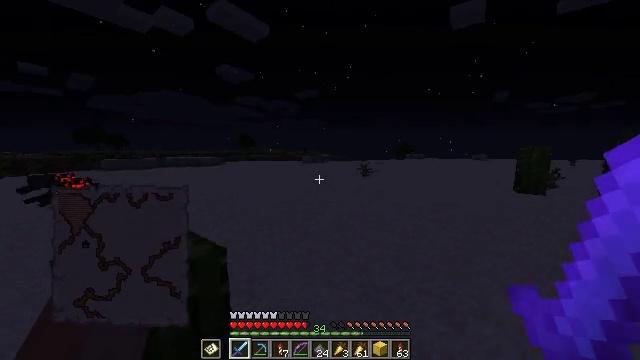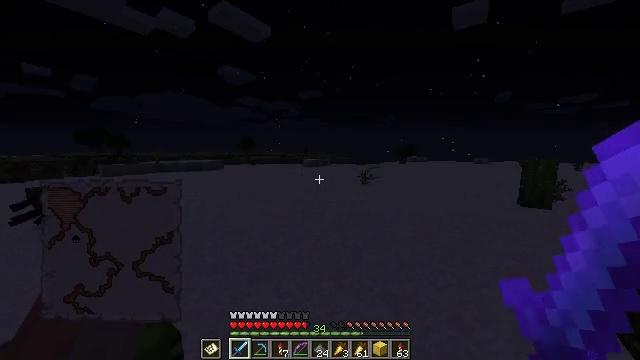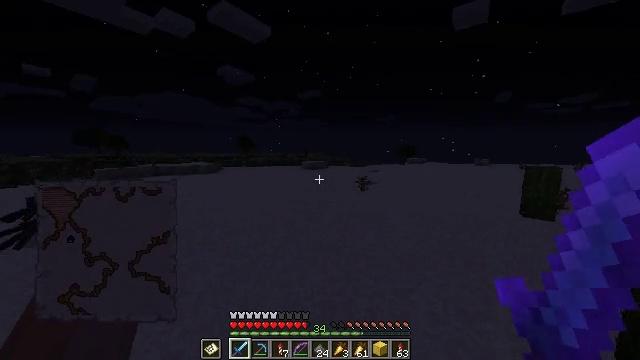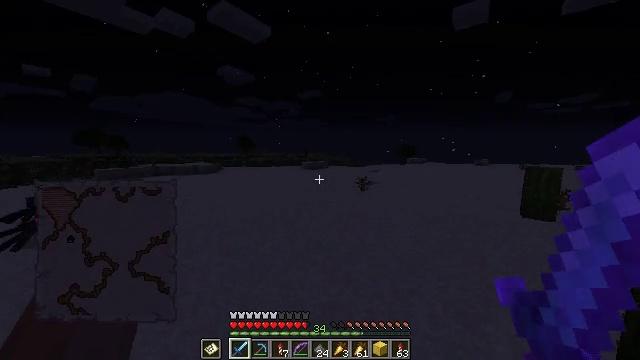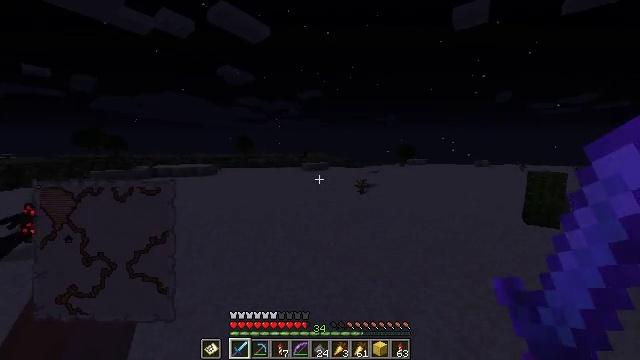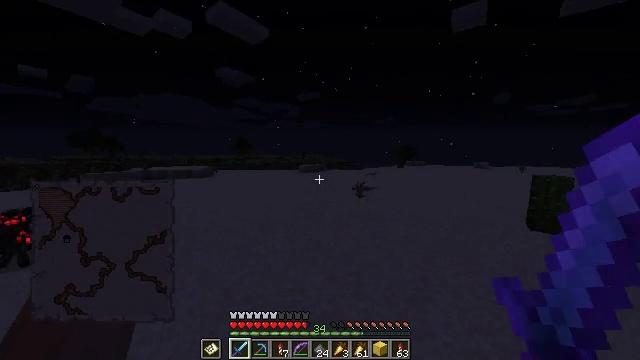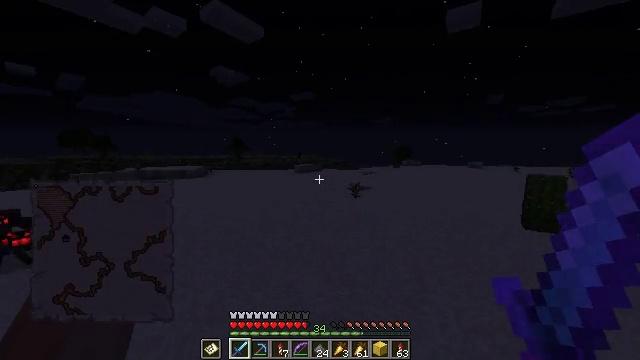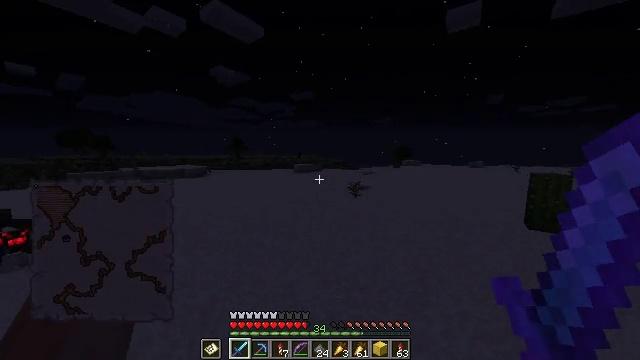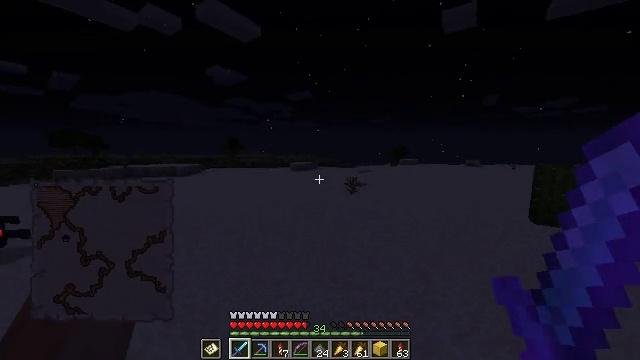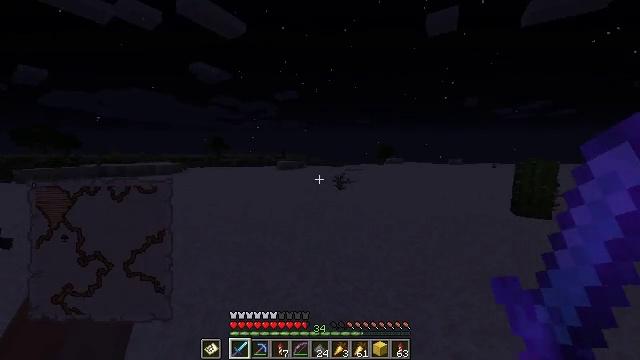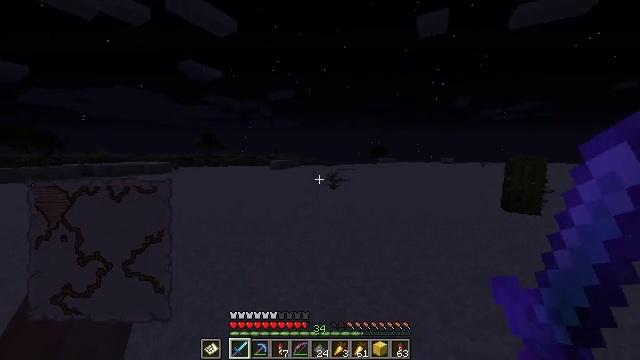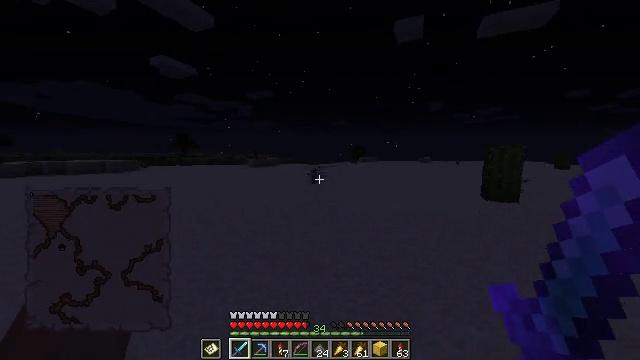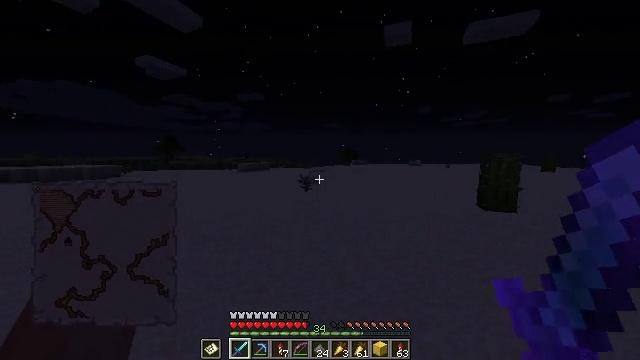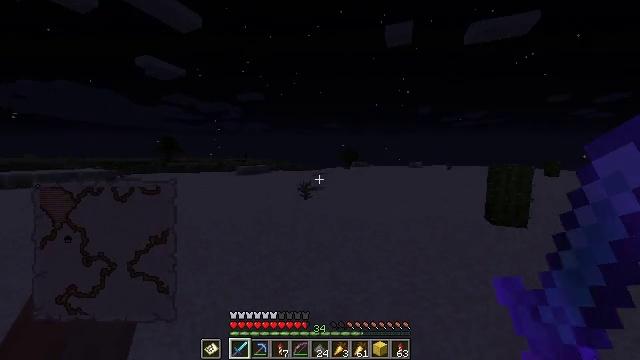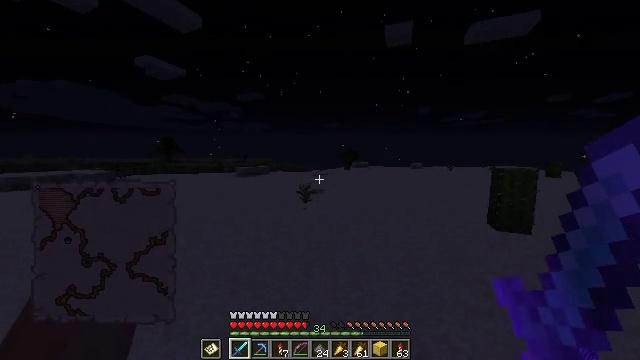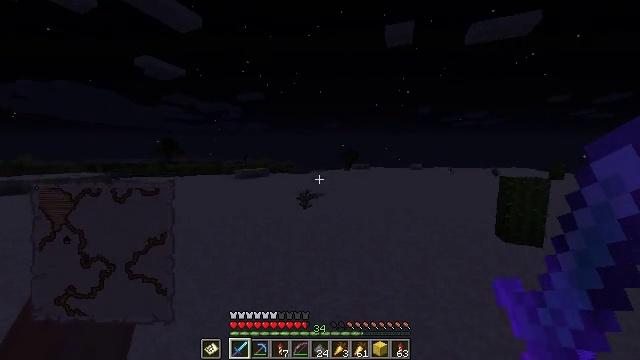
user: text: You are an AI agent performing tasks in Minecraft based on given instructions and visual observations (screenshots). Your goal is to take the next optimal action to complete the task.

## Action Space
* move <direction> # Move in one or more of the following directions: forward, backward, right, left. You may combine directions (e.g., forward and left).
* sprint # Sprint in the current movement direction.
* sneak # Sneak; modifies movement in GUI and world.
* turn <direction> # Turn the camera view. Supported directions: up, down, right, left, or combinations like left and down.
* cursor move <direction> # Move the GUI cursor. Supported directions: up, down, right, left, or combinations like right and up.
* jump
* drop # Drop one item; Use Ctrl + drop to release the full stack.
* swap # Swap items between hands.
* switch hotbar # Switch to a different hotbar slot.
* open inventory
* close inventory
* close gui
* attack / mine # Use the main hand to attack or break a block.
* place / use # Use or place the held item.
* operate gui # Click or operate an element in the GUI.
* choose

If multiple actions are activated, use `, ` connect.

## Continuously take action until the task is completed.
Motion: motion action
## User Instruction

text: Use paper and gunpowder to craft a firework rocket.
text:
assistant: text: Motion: move forward, sprint, jump
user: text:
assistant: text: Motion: move forward, sprint, jump
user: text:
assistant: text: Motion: move forward, sprint, jump
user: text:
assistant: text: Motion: move forward, sprint, jump
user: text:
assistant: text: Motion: move forward, sprint, jump
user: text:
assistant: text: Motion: move forward, sprint, turn right, jump
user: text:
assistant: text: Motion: move forward, sprint, jump
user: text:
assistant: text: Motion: move forward, sprint, jump
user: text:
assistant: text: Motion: move forward, sprint, turn right, jump
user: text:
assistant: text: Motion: move forward, sprint, turn right, jump
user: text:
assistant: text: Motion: move forward, sprint, turn right, jump
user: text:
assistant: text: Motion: move forward, sprint, turn right, jump
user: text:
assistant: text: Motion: move forward, sprint, jump
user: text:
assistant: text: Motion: move forward, sprint, jump
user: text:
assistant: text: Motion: move forward, sprint, jump
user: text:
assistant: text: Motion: move forward, sprint, jump
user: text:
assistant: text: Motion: move forward, sprint, turn right and up, jump
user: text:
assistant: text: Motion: move forward, sprint, turn right, jump
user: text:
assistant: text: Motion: move forward, sprint, jump
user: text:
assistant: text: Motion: move forward, sprint, jump
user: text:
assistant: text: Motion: move forward, sprint, jump
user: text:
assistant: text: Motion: move forward, sprint, jump
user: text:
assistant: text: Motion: move forward, sprint, jump
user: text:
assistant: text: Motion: move forward, sprint
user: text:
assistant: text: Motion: move forward, sprint
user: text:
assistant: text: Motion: move forward, sprint
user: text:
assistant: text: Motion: move forward, sprint
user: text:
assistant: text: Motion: move forward, sprint
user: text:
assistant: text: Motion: move forward, sprint
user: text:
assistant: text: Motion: move forward, sprint